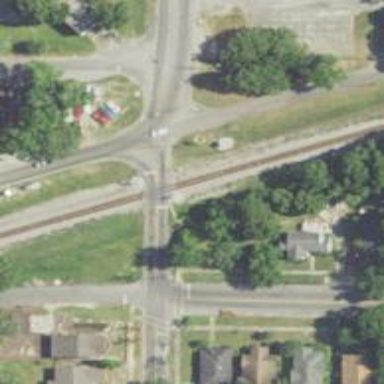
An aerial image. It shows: Level crossing along the railway.